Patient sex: F
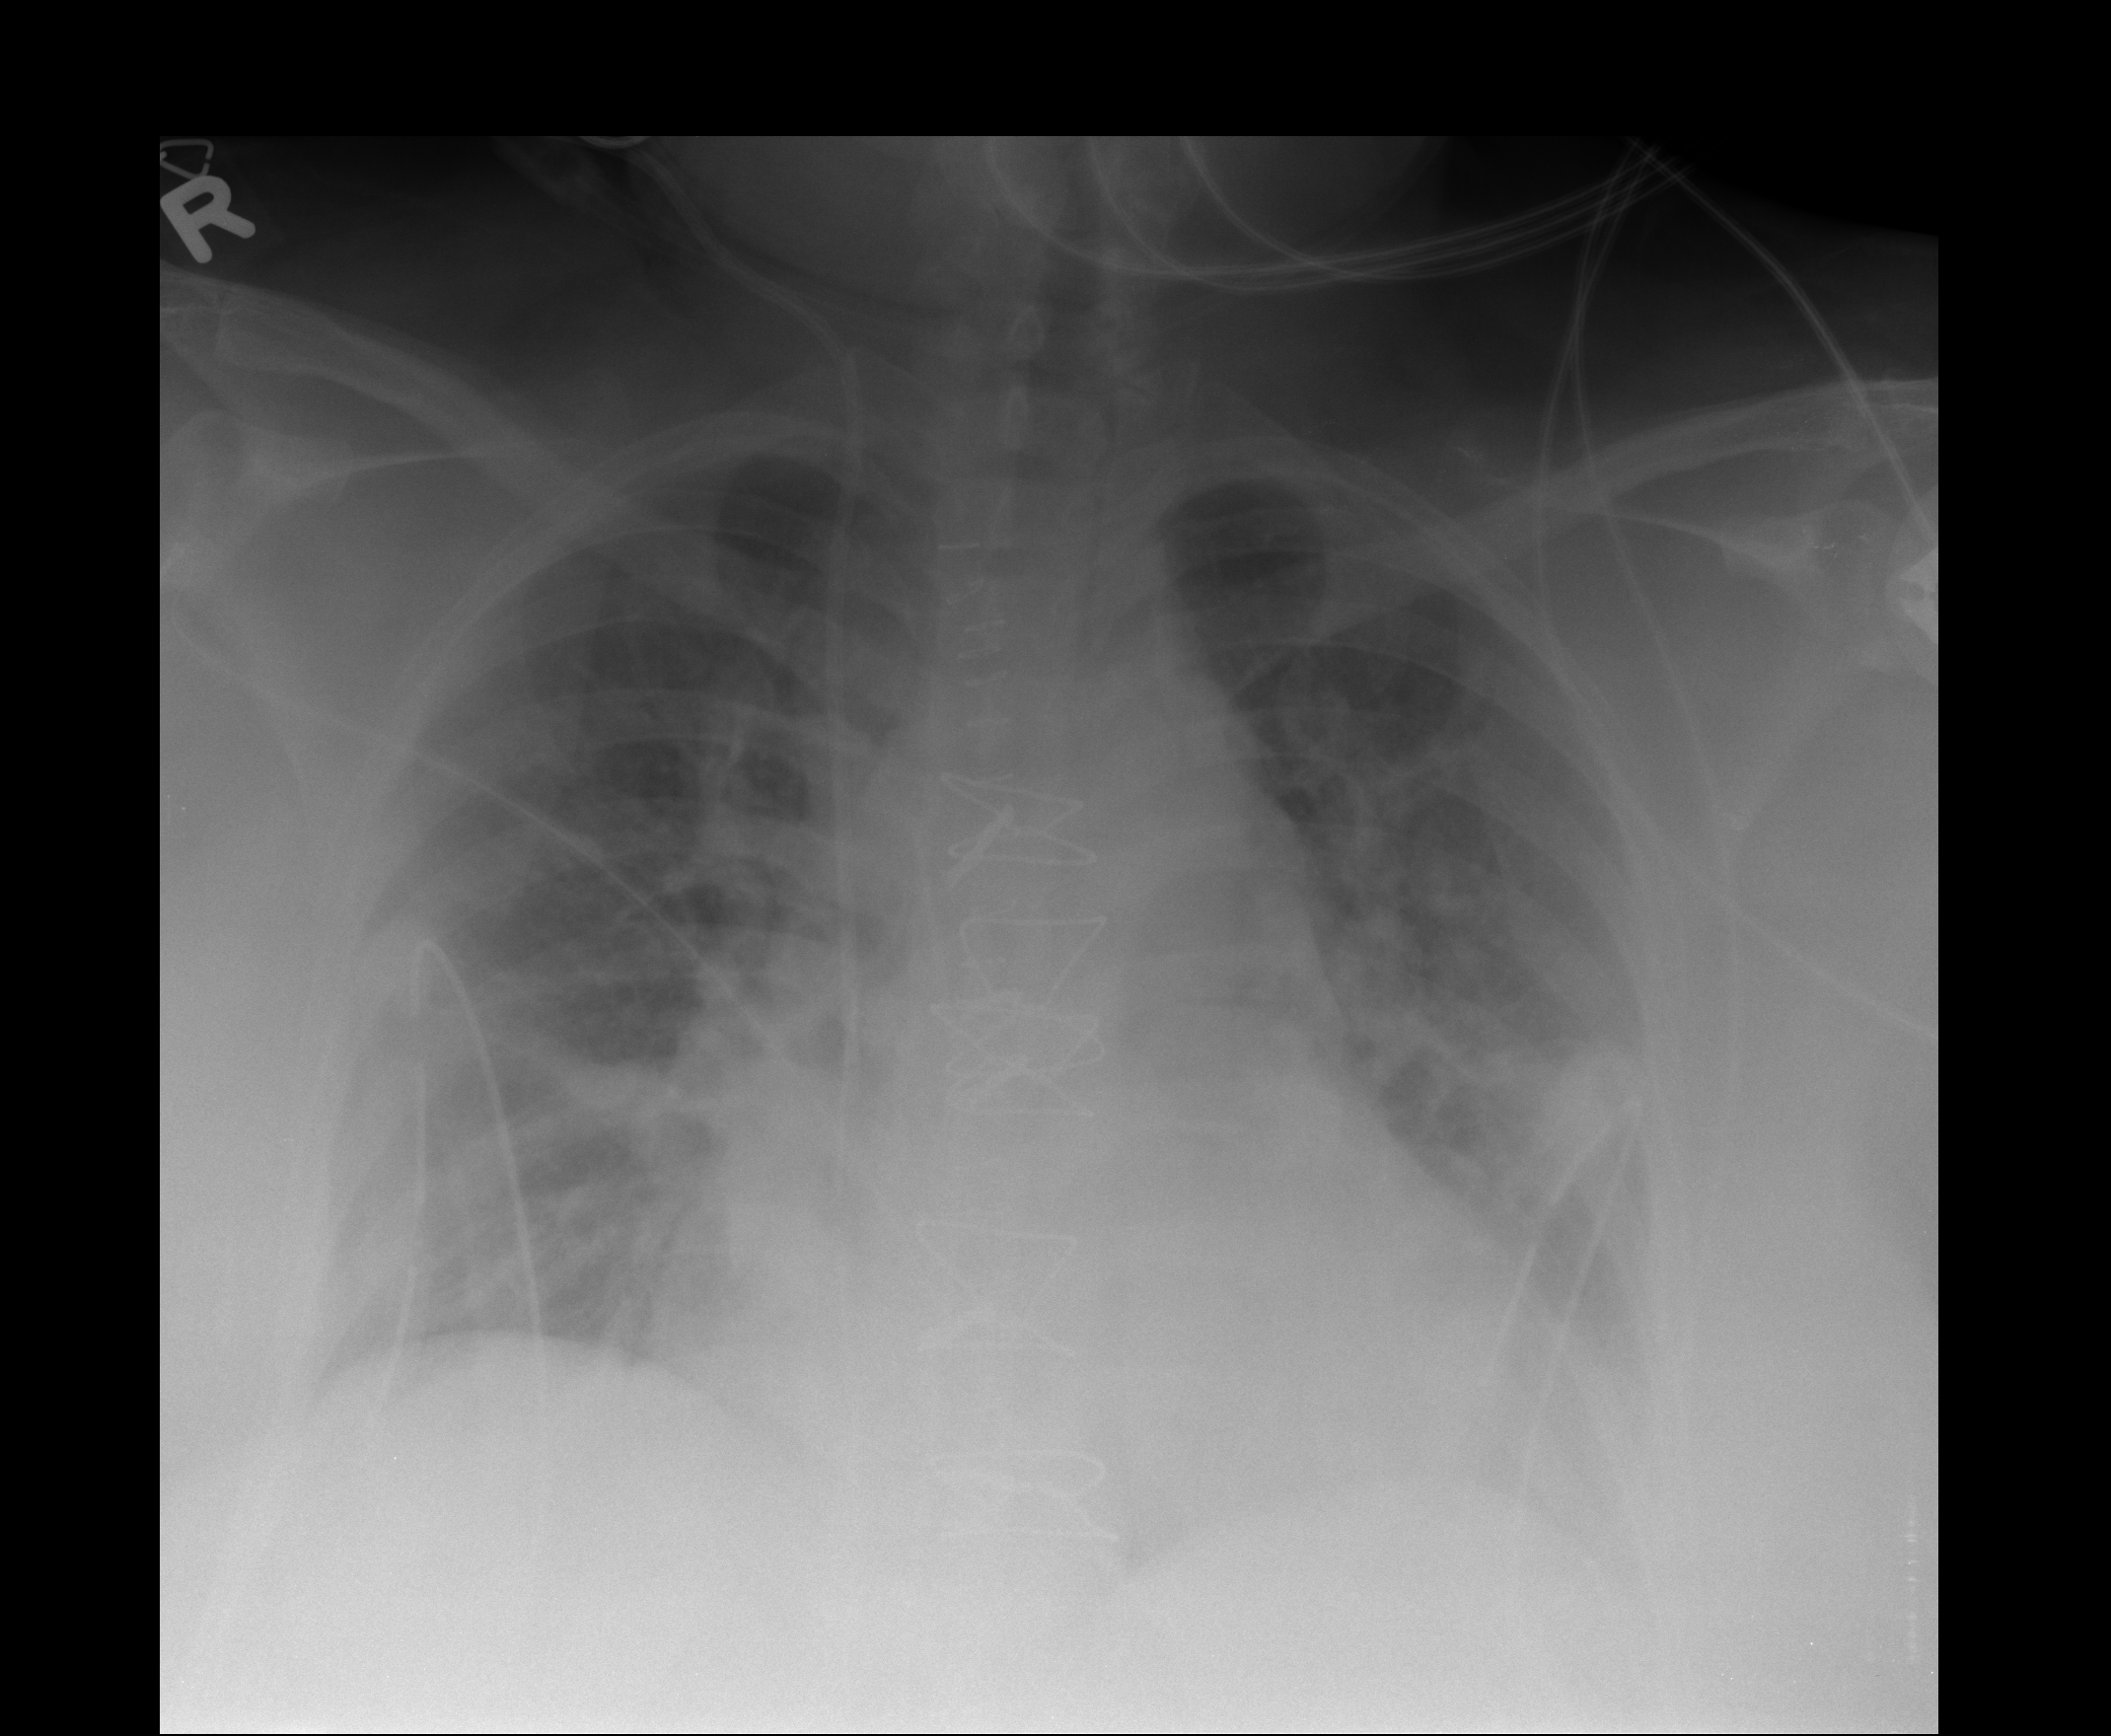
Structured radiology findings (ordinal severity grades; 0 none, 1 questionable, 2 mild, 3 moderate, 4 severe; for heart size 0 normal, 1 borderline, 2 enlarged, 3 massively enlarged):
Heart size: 2
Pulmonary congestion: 2
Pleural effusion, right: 1
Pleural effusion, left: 2
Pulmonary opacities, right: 0
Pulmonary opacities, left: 0
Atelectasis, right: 2
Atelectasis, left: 2